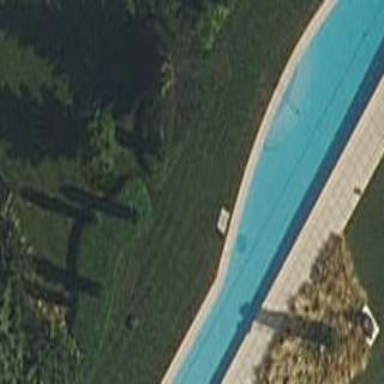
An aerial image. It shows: Swimming pool located in leisure land.